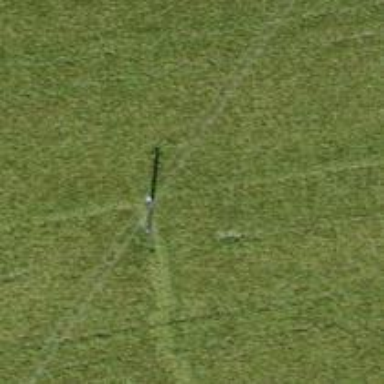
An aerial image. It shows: Power pole.